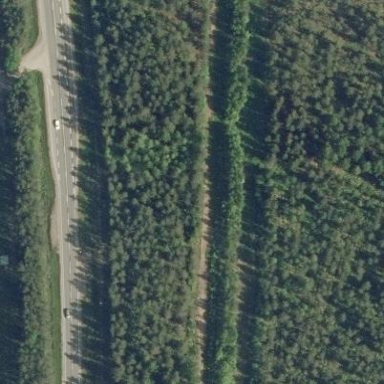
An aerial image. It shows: Evergreen needle-leaved woodland.